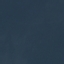
Label: SeaLake